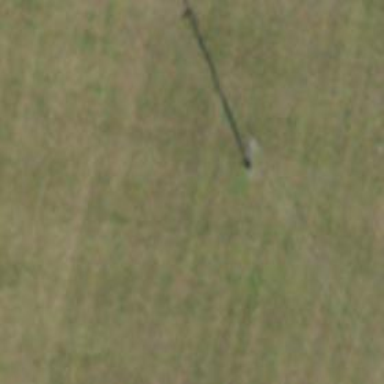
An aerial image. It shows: Minor power line.